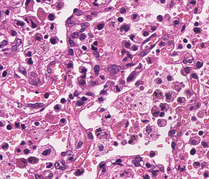
Tumor epithelial tissue: yes
Tumor-associated stroma tissue: yes
Normal tissue: no